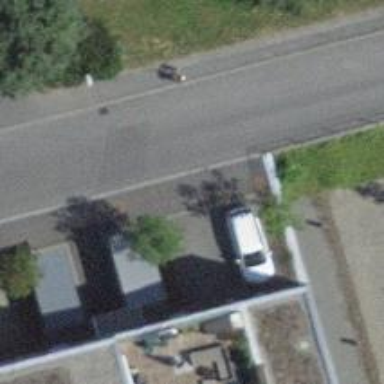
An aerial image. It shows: Kerb serving as barrier.